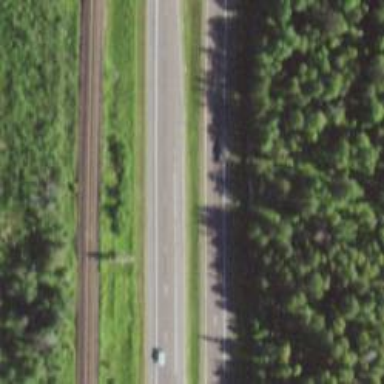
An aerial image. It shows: Asphalt road classified as trunk highway.